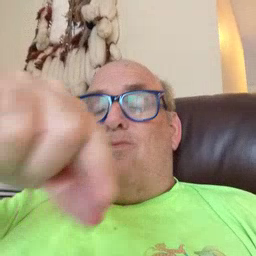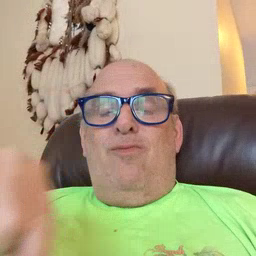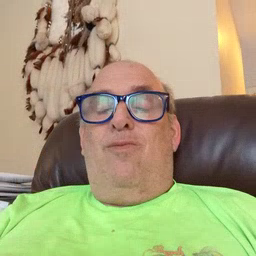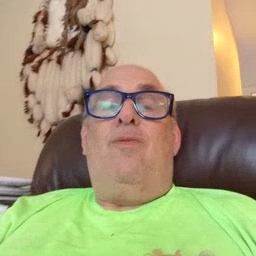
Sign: puzzle